Question: I want to use a WKInterfaceButton for my watch app, that looks like the buttons in the watch settings:

with two main attributes:
- -
I didn't found any possibility to align the title of a button to the left. I already tried to use a group instead (then it would work), but when I use a group I can't use the the shape of WKInterfaceButton.
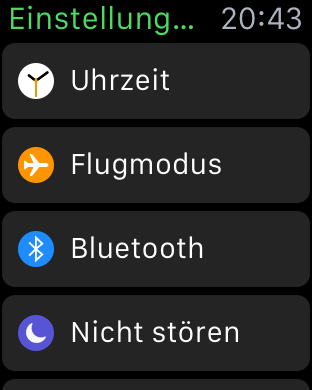
Answer: While i haven't tried this myself i think what you're looking for to match the watch settings is a table view. Define a table view in the interface controller of your story board and add your image and label to the row(s). There's an example of how to do this in the <URL> for apple kit.